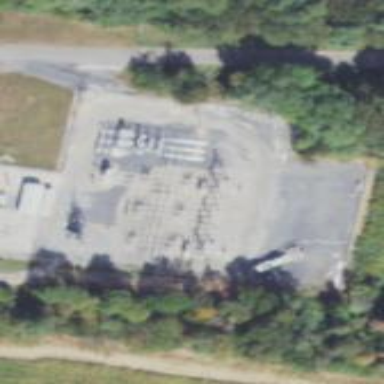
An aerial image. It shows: Power substation.